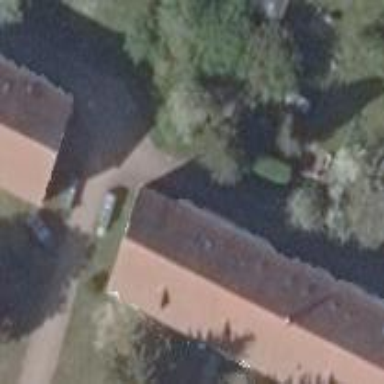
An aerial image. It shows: View of apartment building.